Question: When I test an app engine project on my local development server, the local db is recreated every time the project is built, the reason being that the db is located in the build directory and treated as part of the build.
This behavior makes perfect sense for running tests, but not during development. Can it be changed? Is there a setting to move the db or create it somewhere else?
--
I'm on Java with the following run/debug configuration:

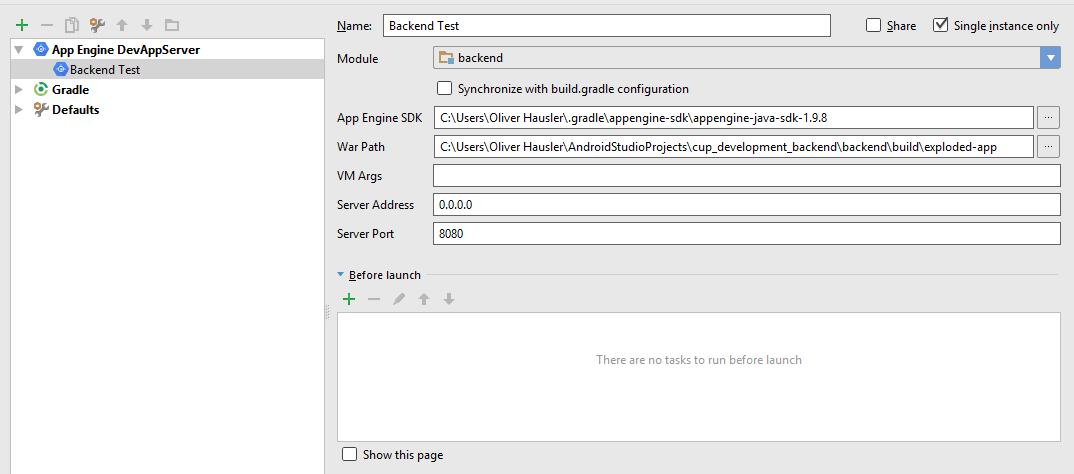
Answer: Well according to the docs for <URL>, or do nothing, for java.
AFAIK, this should work, I never saw my java devserver datastore deleted to be honest, unless I go and manually delete "local_db.bin" in my "WEB-INF/appengine-generated" folder.